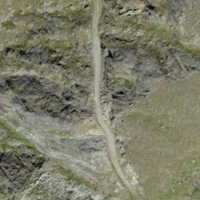
EUNIS habitat code: 31
Species observed at this site:
Rhodiola rosea
Achillea erba-rotta